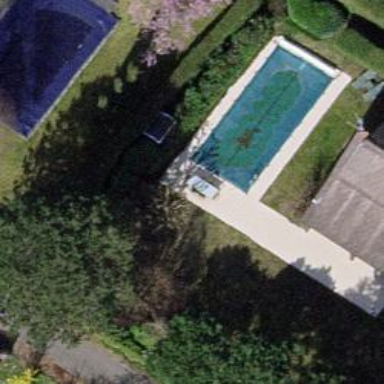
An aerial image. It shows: Swimming pool located in leisure land.